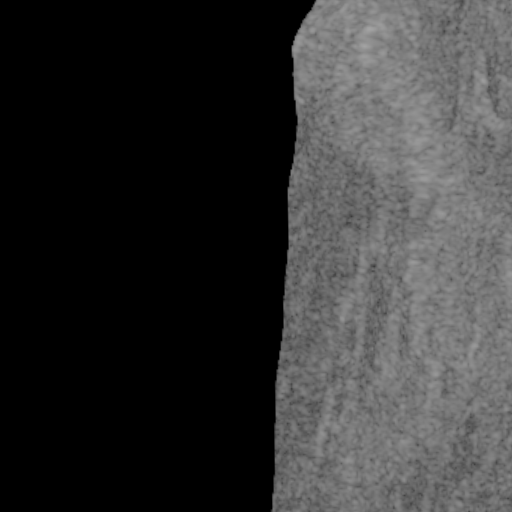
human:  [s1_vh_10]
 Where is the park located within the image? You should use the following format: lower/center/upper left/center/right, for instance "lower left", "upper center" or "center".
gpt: The park is located in the center left of the image.
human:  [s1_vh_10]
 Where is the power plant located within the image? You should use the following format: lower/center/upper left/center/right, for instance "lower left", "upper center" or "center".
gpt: There is no power plant in the image.

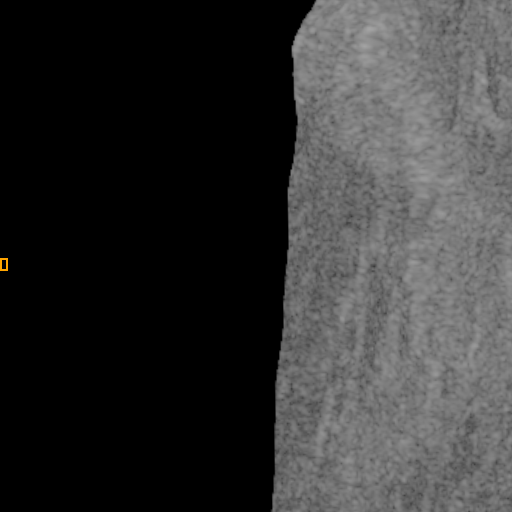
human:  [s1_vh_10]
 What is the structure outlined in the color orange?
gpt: The structure outlined in orange is a park.
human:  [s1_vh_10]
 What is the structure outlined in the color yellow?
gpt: There is no yellow outline.